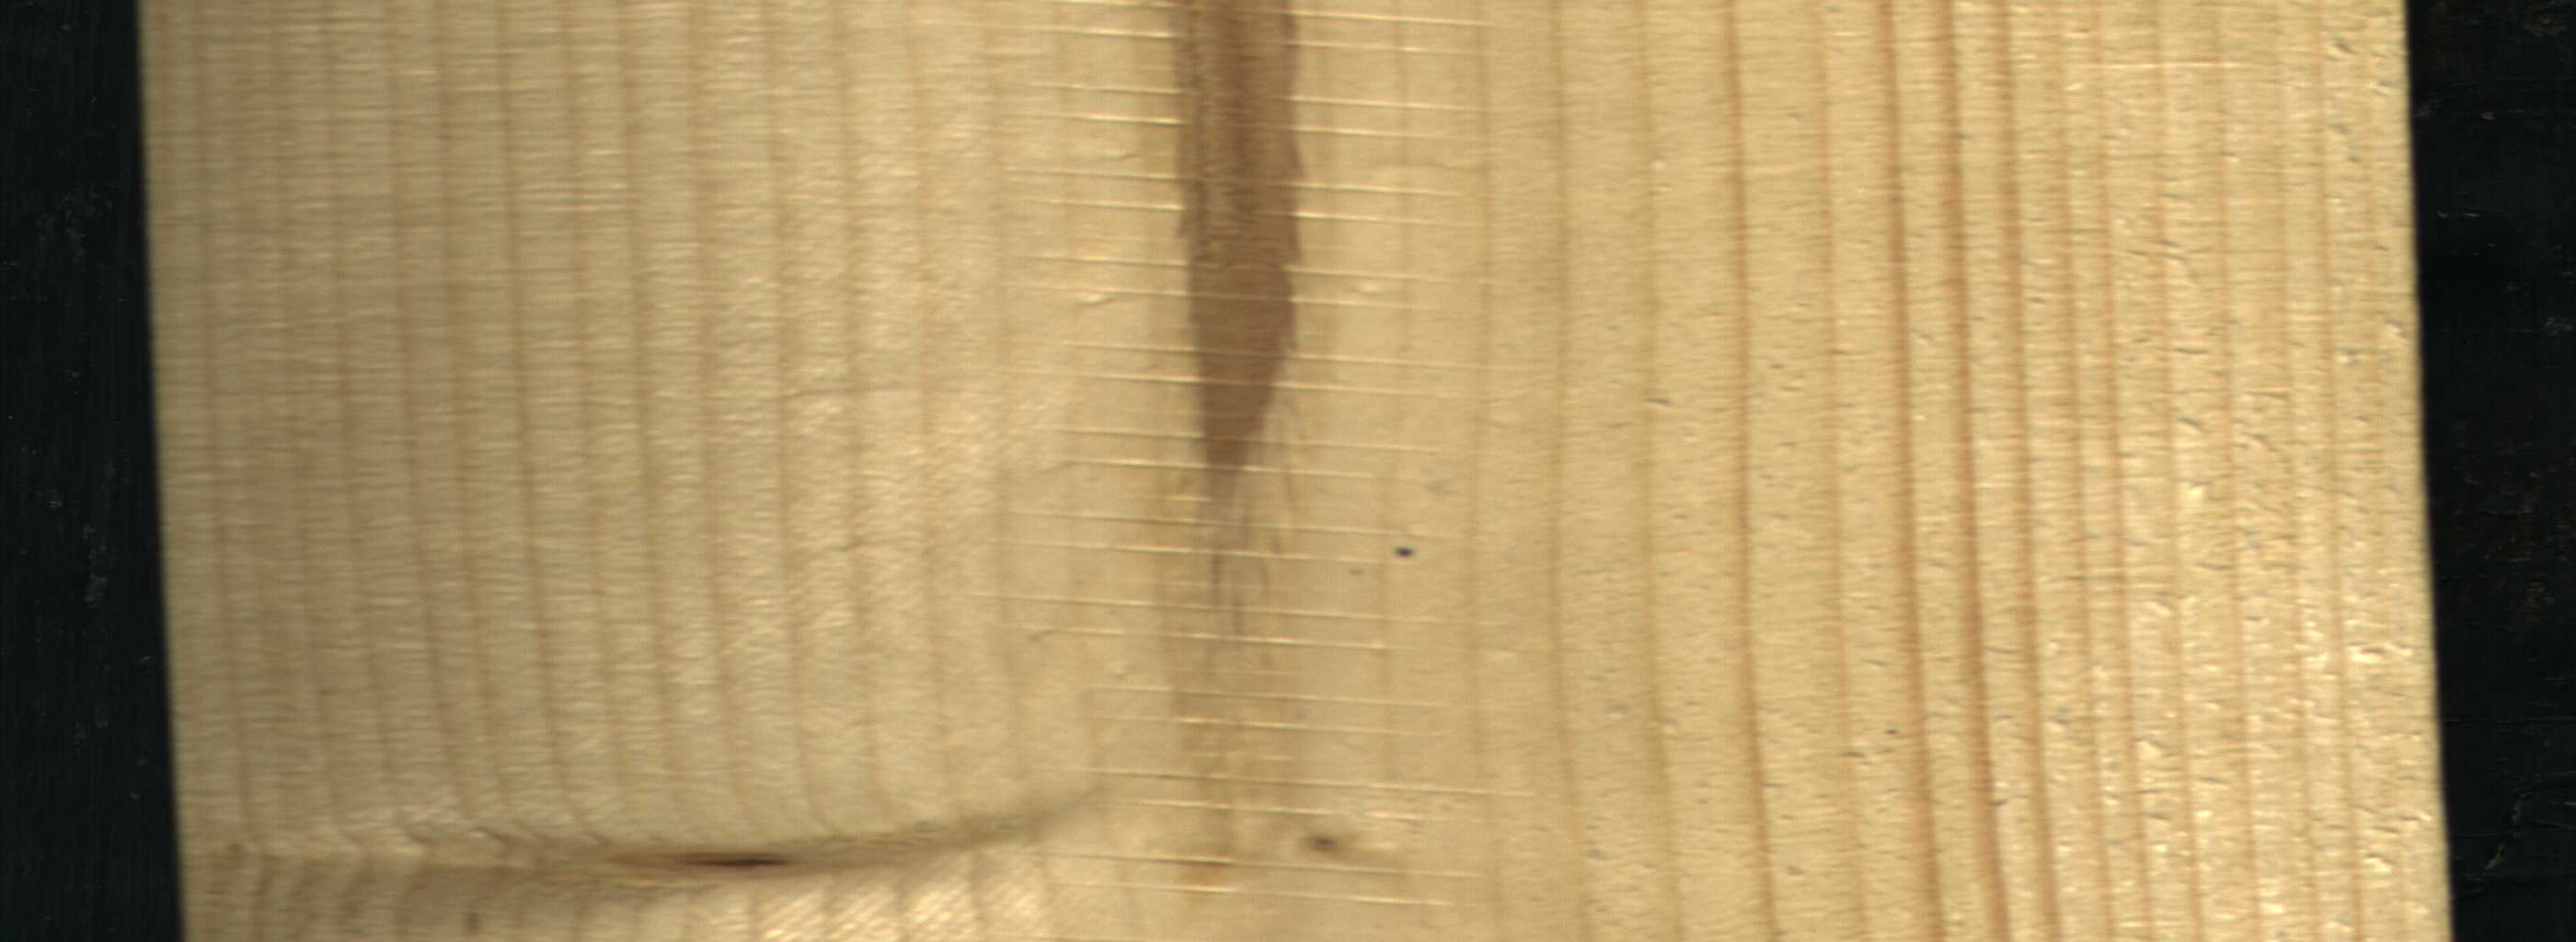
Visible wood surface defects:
Marrow
Live_Knot